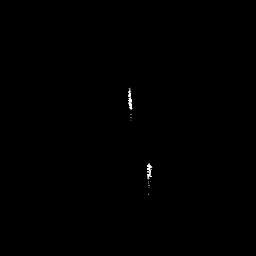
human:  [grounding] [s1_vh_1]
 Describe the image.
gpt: In the satellite image, there is  <ref>1 small ship </ref> <box>[[48, 33, 52, 44, 0]]</box> located at center.